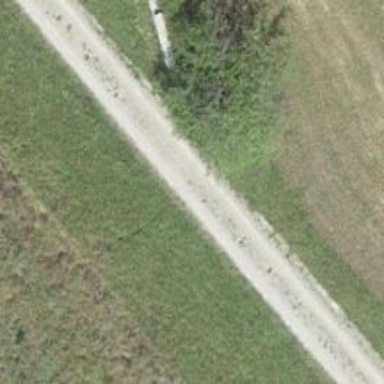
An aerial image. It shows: Track with fine gravel surface graded as grade 2.